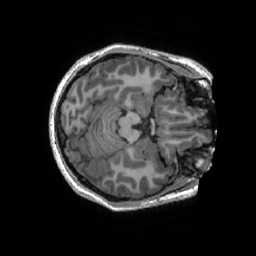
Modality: T1w
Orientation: axial
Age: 21
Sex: male
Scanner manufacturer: ge
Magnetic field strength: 3 T
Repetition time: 0.007348 s
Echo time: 0.003036 s